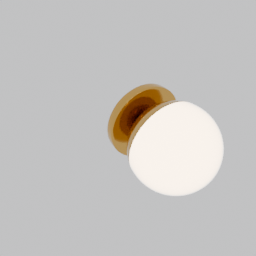
Label: lighting